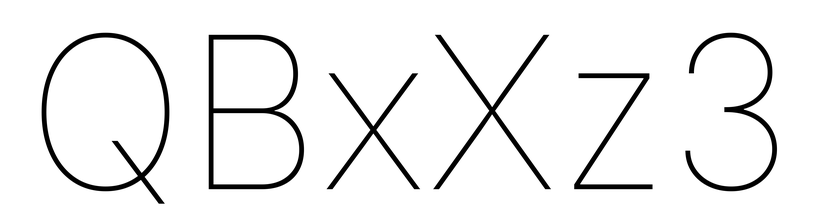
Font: Inter_Thin